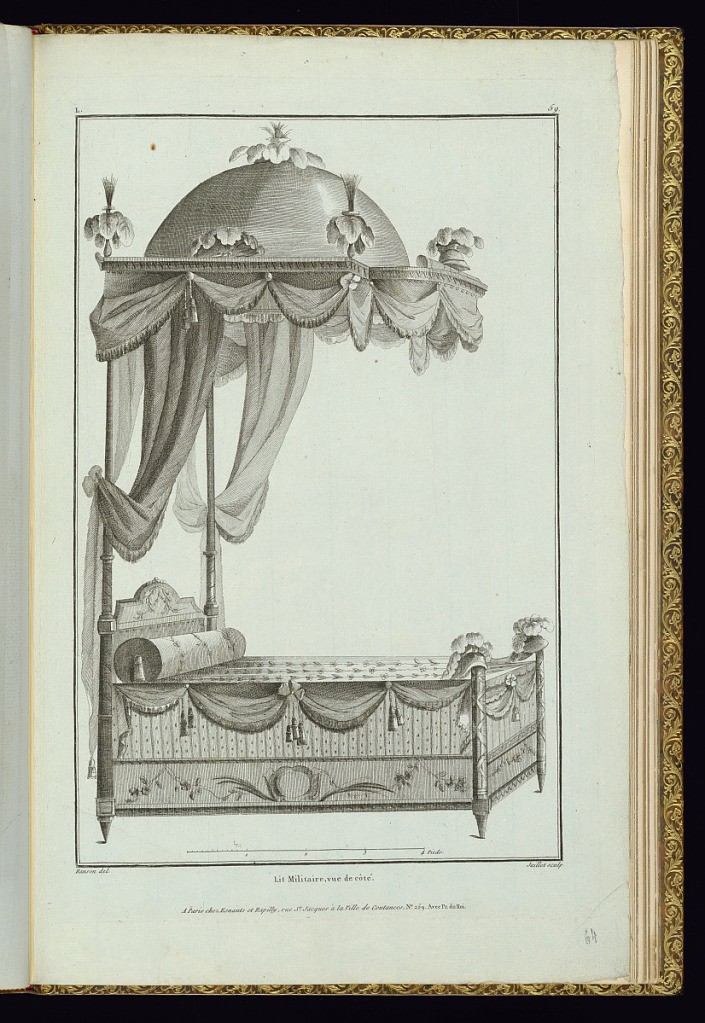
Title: Lit Militaire, vue de côté
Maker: Pierre Ranson, French, 1736–1786
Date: late 18th century
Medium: Etching and engraving on blue paper
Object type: Print
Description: Design for a crown canopy (baldachin) bed with the canopy supported by the two headpoles and projecting from the wall, view from the side at an angle. The crown is topped with feather finials and a feathered helmet at the front. The bed curtains are tied back to the poles. The headboard and bed linen are decorated with leaf motifs. The bed skirt is decorated with stripes, hanging swags of textiles, tassels and a cartouche with palm leaves and festoons of flowers. The foot posts are topped with feathered helmet finials. A scale below the design. The plate is titled, numbered, and signed.